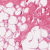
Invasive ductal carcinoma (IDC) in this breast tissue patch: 0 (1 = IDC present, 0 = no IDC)